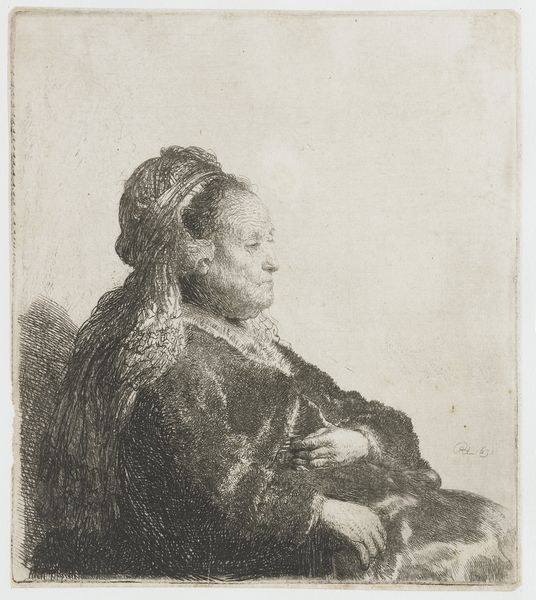
Titel: Rembrandt's moeder zittend, met oosterse hoofdtooi: ten halven lijve
Künstler: Rembrandt Harmensz. van Rijn
Standort: Amsterdam
Institution: Rijksmuseum
Schlagwörter: weiß, sitzen, frau, schwarz, alt, gesicht, gewand, haare, papier, zopf